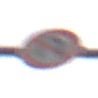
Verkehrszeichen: VerbotWenden
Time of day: MorningAfternoon
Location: Outdoor (Nature)
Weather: Overcast
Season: NotSpecified
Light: Natural